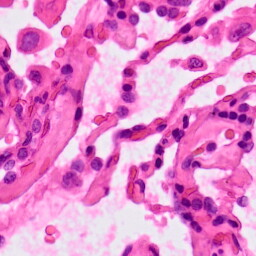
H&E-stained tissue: Lung